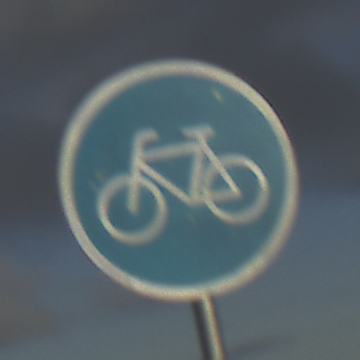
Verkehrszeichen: Radweg
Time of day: SunriseSunset
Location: Outdoor (Nature)
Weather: PartlyCloudy
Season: NotSpecified
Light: Natural